Question: I have implement an application with many screens, an used 'android:noHistory="true"' for exiting from any of the screen... I have 'Button' on all the Screens in my application..
But i have faced a problem while processing the Application, In table if the user clicks on the 'Button' the application ends...

Now i'm looking for an 'AlertDialog' while the User clicks on the Default Back 'Button'..
Suggest me any solution for the problem.
After Some Suggestion i tried this, and this also Not Worked..
The Code which i tried is..
'''
@Override
public void onBackPressed() {
// TODO Auto-generated method stub
super.onBackPressed();
AlertDialog.Builder builder = new AlertDialog.Builder(Login.this);
builder.setMessage("Are you Sure want to close the Application..?")
.setCancelable(false)
.setTitle("EXIT")
.setNegativeButton("No", new DialogInterface.OnClickListener() {
public void onClick(DialogInterface dialog, int id) {
dialog.cancel();
}
})
.setPositiveButton("Yes",
new DialogInterface.OnClickListener() {
public void onClick(DialogInterface dialog, int id) {
finish();
}
});
AlertDialog alert = builder.create();
alert.show();
}
'''
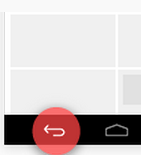
Answer: Override onBackPressed of the activity to do whatever you want (like pop up a dialog).